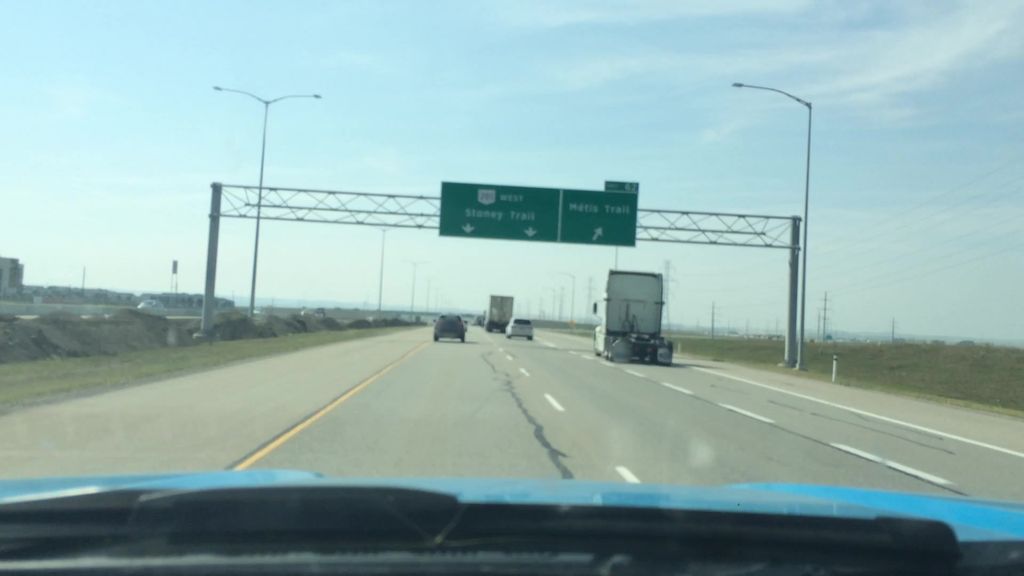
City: calgary